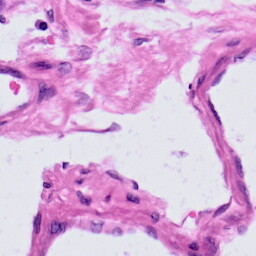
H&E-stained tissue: Skin